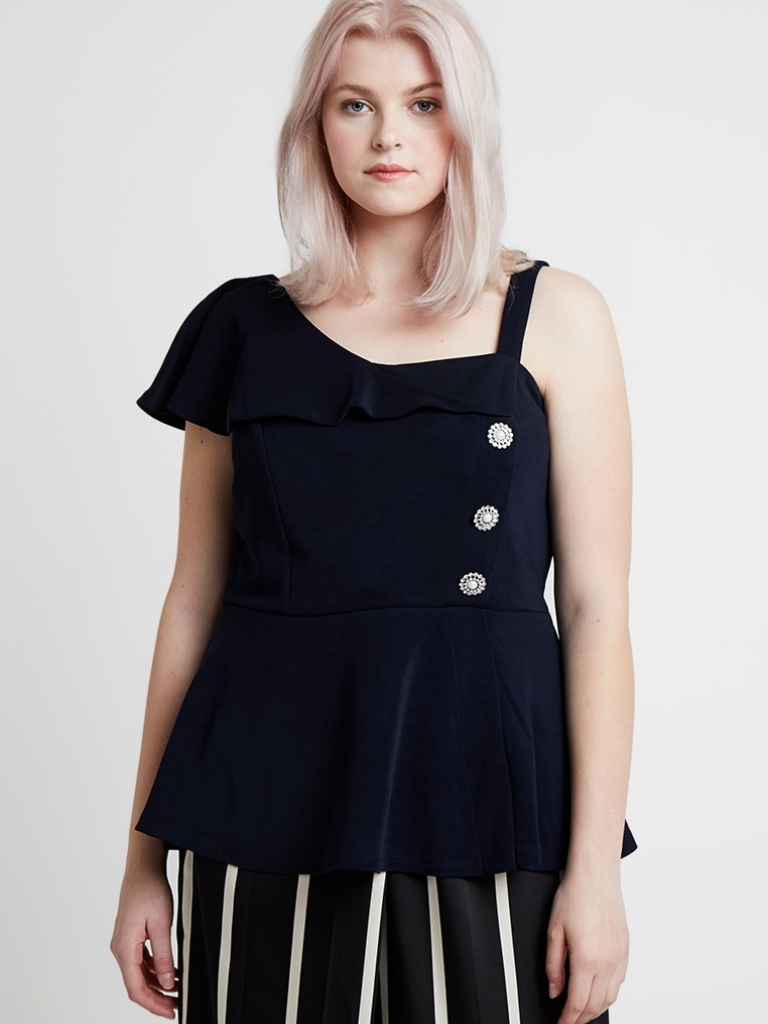
cotton relaxed sleeveless waist length Untucked asymmetrical blouse